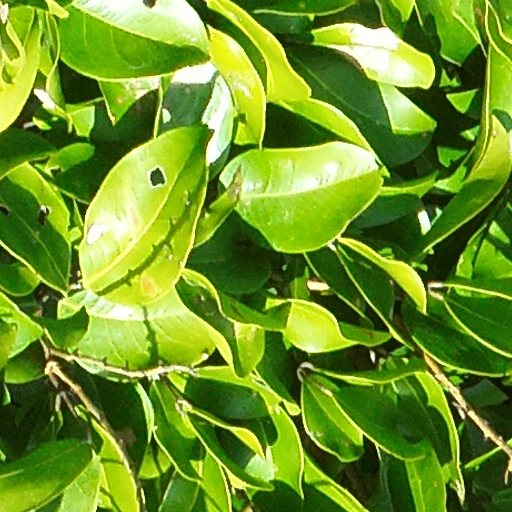
Species: Prioria copaifera
GBIF accepted scientific name: Prioria copaifera
Crown area (m\u00b2): 250.411